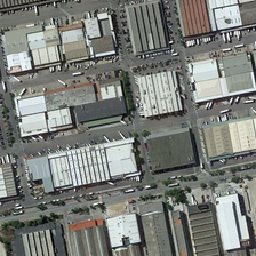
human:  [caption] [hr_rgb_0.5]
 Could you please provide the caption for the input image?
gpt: There are many roads in the industrial area.

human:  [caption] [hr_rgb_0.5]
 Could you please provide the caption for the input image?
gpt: Some roads pass through the industrial zone.

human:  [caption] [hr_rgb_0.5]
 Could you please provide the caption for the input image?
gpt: several roads pass through the industrial area.

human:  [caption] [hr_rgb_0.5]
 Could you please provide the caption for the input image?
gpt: There are several roads through the industrial area.

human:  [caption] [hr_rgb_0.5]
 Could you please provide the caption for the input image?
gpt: Several roads pass through the industrial area.